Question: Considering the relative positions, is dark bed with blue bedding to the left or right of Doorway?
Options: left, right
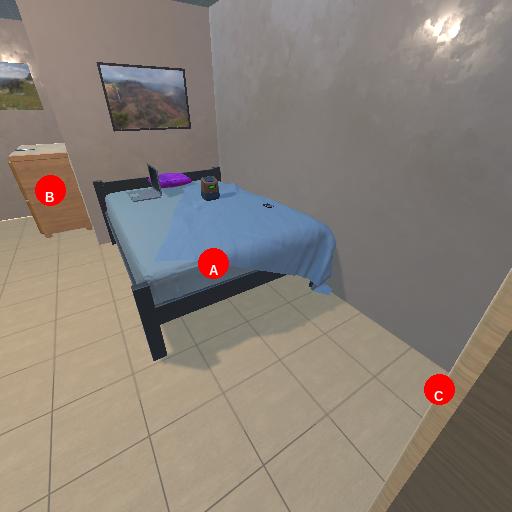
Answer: left